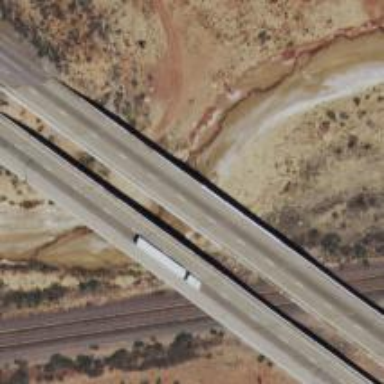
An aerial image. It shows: Motorway bridge.